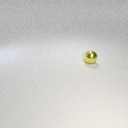
small yellow metal sphere